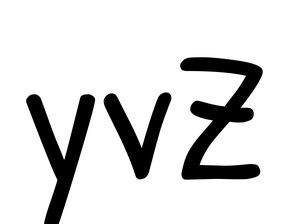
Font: PatrickHand-Regular